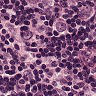
Metastatic tissue present: yes